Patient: sex F, age 46
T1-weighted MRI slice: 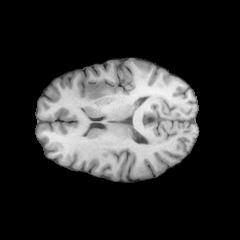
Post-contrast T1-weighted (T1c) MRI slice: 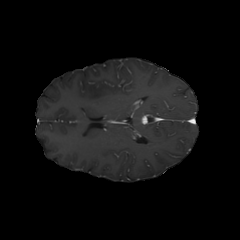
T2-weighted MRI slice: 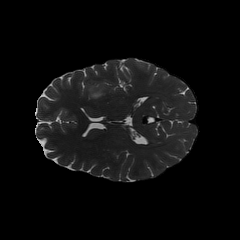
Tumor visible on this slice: yes
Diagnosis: Astrocytoma, IDH-mutant
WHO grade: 2